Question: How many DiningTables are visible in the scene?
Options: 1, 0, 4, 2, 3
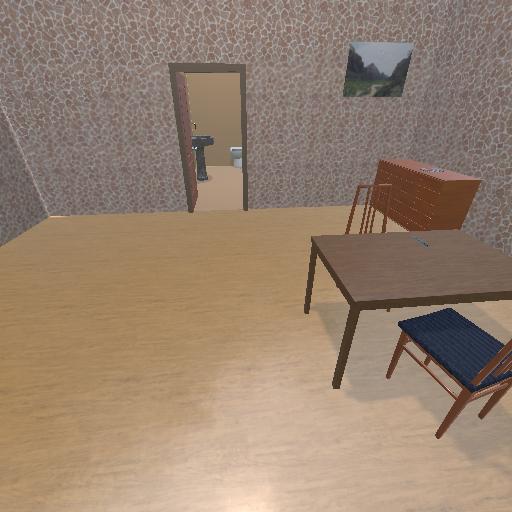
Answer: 1